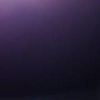
Label: space